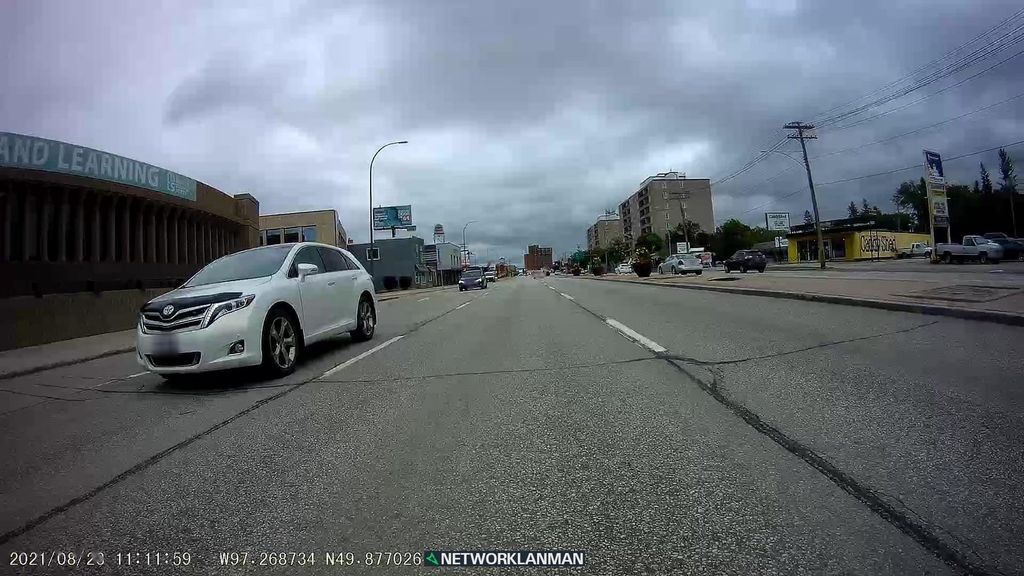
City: winnipeg